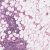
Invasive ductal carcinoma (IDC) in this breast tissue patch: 1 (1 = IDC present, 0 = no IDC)